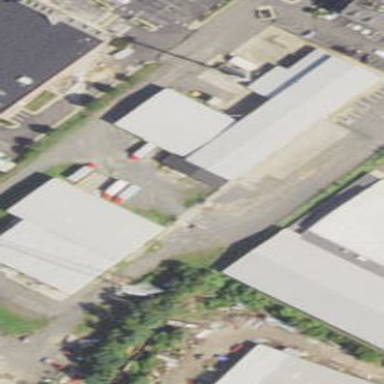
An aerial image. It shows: Commercial building.